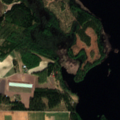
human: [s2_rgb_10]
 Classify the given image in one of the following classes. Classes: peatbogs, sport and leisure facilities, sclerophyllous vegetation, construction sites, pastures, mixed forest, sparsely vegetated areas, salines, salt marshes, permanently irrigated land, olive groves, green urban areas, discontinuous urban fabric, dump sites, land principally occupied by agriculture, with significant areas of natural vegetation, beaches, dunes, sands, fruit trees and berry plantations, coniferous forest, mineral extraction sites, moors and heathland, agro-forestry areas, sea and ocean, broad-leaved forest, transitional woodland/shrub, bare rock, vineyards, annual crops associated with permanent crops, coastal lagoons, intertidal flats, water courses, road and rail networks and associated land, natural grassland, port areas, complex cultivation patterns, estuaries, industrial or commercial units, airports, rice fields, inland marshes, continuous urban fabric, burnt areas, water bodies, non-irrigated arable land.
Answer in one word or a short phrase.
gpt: non-irrigated arable land, land principally occupied by agriculture, with significant areas of natural vegetation, coniferous forest, mixed forest, water bodies